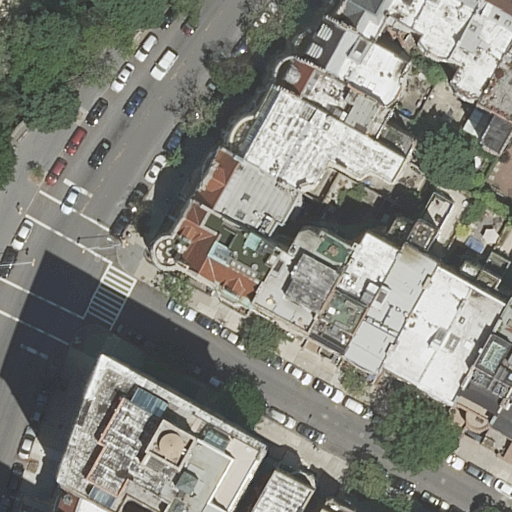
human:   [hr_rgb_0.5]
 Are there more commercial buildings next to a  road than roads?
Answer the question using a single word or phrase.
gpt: no

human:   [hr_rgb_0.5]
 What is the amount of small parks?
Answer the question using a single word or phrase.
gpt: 0

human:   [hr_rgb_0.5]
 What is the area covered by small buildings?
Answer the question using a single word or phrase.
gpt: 210m2

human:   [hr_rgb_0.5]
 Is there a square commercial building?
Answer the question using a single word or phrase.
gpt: no

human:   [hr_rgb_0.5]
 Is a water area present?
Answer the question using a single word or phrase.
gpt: no

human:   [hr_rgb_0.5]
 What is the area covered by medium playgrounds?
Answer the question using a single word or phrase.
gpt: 0m2

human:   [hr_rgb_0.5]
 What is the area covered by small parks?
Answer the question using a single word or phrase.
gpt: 0m2

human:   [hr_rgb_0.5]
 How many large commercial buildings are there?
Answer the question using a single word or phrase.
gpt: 0

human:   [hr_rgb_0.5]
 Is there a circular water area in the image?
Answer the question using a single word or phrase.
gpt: no

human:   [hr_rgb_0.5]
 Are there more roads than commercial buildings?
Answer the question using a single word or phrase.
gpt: yes

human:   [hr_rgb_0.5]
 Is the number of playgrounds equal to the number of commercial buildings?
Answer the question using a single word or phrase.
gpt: no

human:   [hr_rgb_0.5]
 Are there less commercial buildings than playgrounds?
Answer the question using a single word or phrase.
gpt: yes

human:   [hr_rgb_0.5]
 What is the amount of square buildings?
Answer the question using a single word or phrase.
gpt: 0

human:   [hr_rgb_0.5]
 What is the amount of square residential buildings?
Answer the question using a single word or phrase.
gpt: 0

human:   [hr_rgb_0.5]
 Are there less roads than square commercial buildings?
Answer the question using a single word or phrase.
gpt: no

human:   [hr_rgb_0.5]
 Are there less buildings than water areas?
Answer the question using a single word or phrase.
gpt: no

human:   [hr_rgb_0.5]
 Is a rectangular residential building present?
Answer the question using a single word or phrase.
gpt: yes

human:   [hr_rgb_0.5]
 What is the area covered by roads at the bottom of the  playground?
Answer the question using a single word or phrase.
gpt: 0m2

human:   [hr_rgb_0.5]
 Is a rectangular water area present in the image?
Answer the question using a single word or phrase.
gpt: no

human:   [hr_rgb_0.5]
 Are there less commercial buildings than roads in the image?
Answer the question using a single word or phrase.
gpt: yes

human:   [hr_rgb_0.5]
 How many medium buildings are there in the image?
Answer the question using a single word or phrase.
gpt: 14

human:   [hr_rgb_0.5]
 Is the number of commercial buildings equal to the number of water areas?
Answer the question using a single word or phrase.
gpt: yes

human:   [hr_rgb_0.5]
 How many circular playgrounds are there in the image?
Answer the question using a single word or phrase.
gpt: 0

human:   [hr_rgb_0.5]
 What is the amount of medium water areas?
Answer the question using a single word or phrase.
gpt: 0

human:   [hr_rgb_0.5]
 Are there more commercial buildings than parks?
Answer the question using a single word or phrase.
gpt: no

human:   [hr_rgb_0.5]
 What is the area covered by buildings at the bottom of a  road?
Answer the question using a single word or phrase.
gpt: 3491m2

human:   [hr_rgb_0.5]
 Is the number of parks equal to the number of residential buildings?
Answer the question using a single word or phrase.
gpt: no

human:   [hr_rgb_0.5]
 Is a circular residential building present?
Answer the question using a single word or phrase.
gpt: no

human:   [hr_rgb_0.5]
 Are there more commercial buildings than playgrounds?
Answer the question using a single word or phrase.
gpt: no

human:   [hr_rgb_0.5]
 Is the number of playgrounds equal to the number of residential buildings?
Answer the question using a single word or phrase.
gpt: no

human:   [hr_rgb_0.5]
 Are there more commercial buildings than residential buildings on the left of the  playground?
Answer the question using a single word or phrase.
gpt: no

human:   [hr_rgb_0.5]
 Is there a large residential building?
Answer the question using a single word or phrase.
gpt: yes

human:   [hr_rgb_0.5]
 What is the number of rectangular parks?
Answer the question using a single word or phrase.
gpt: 1

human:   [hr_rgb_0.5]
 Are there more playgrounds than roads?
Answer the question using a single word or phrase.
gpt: no

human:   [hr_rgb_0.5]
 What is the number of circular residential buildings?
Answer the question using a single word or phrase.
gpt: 0

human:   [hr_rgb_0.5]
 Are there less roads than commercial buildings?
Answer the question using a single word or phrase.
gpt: no